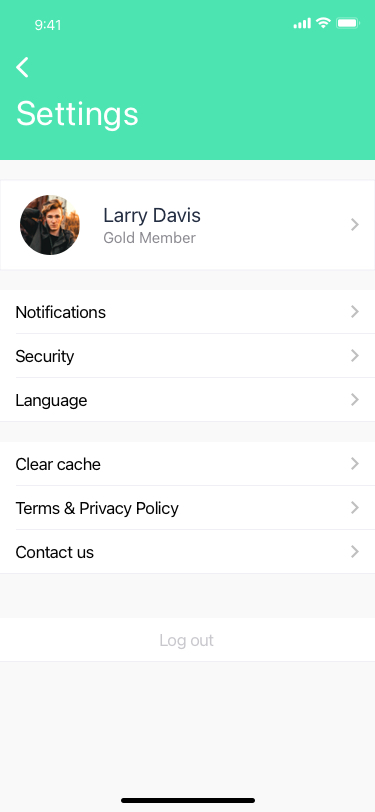
Text in this UI design:
Settings
Larry Davis
Gold Member
Log out